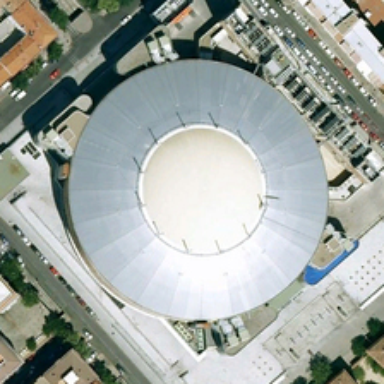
The center is surrounded by dark green trees .